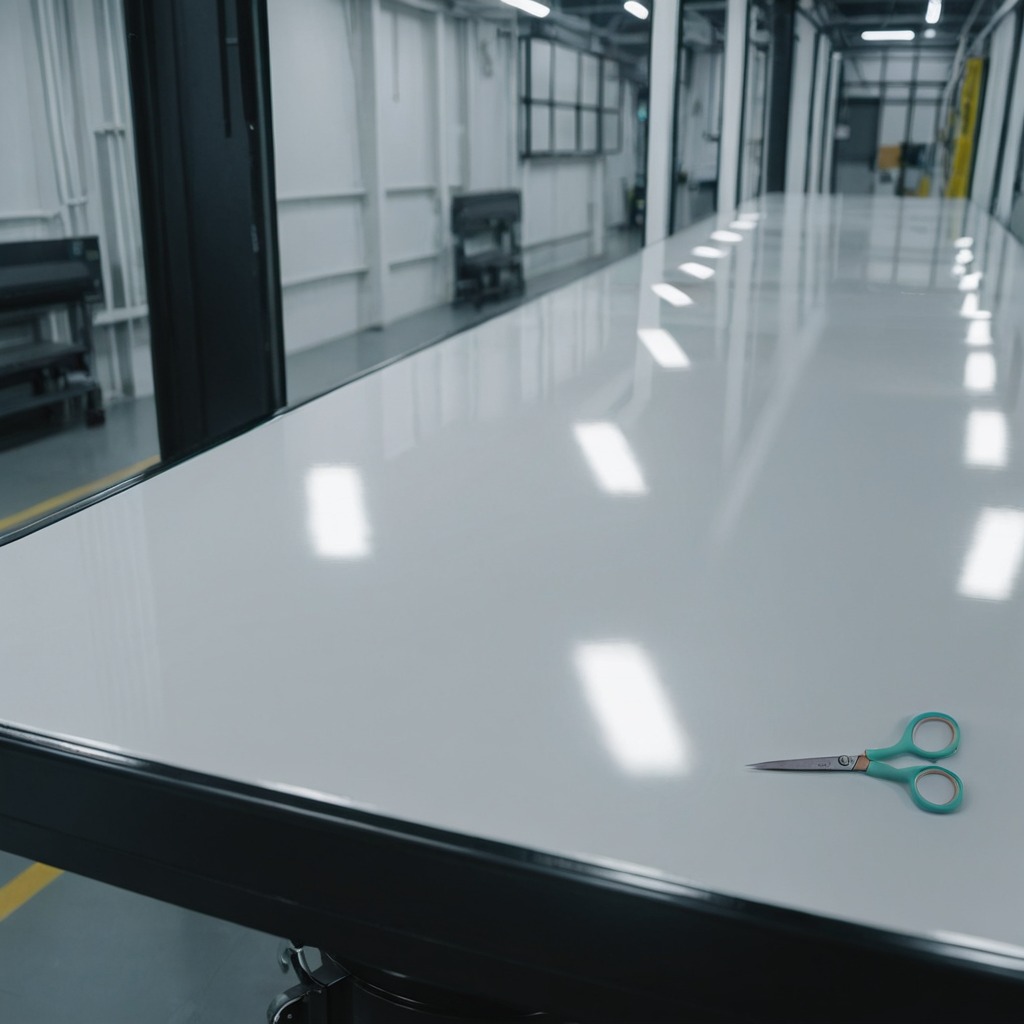
A scissor is lying on the table.